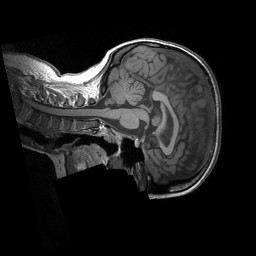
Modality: T1w
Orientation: sagittal
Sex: female
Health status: ill
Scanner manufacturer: siemens
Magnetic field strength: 3 T
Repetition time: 1.66 s
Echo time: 0.00254 s